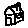
Label: house